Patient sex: M
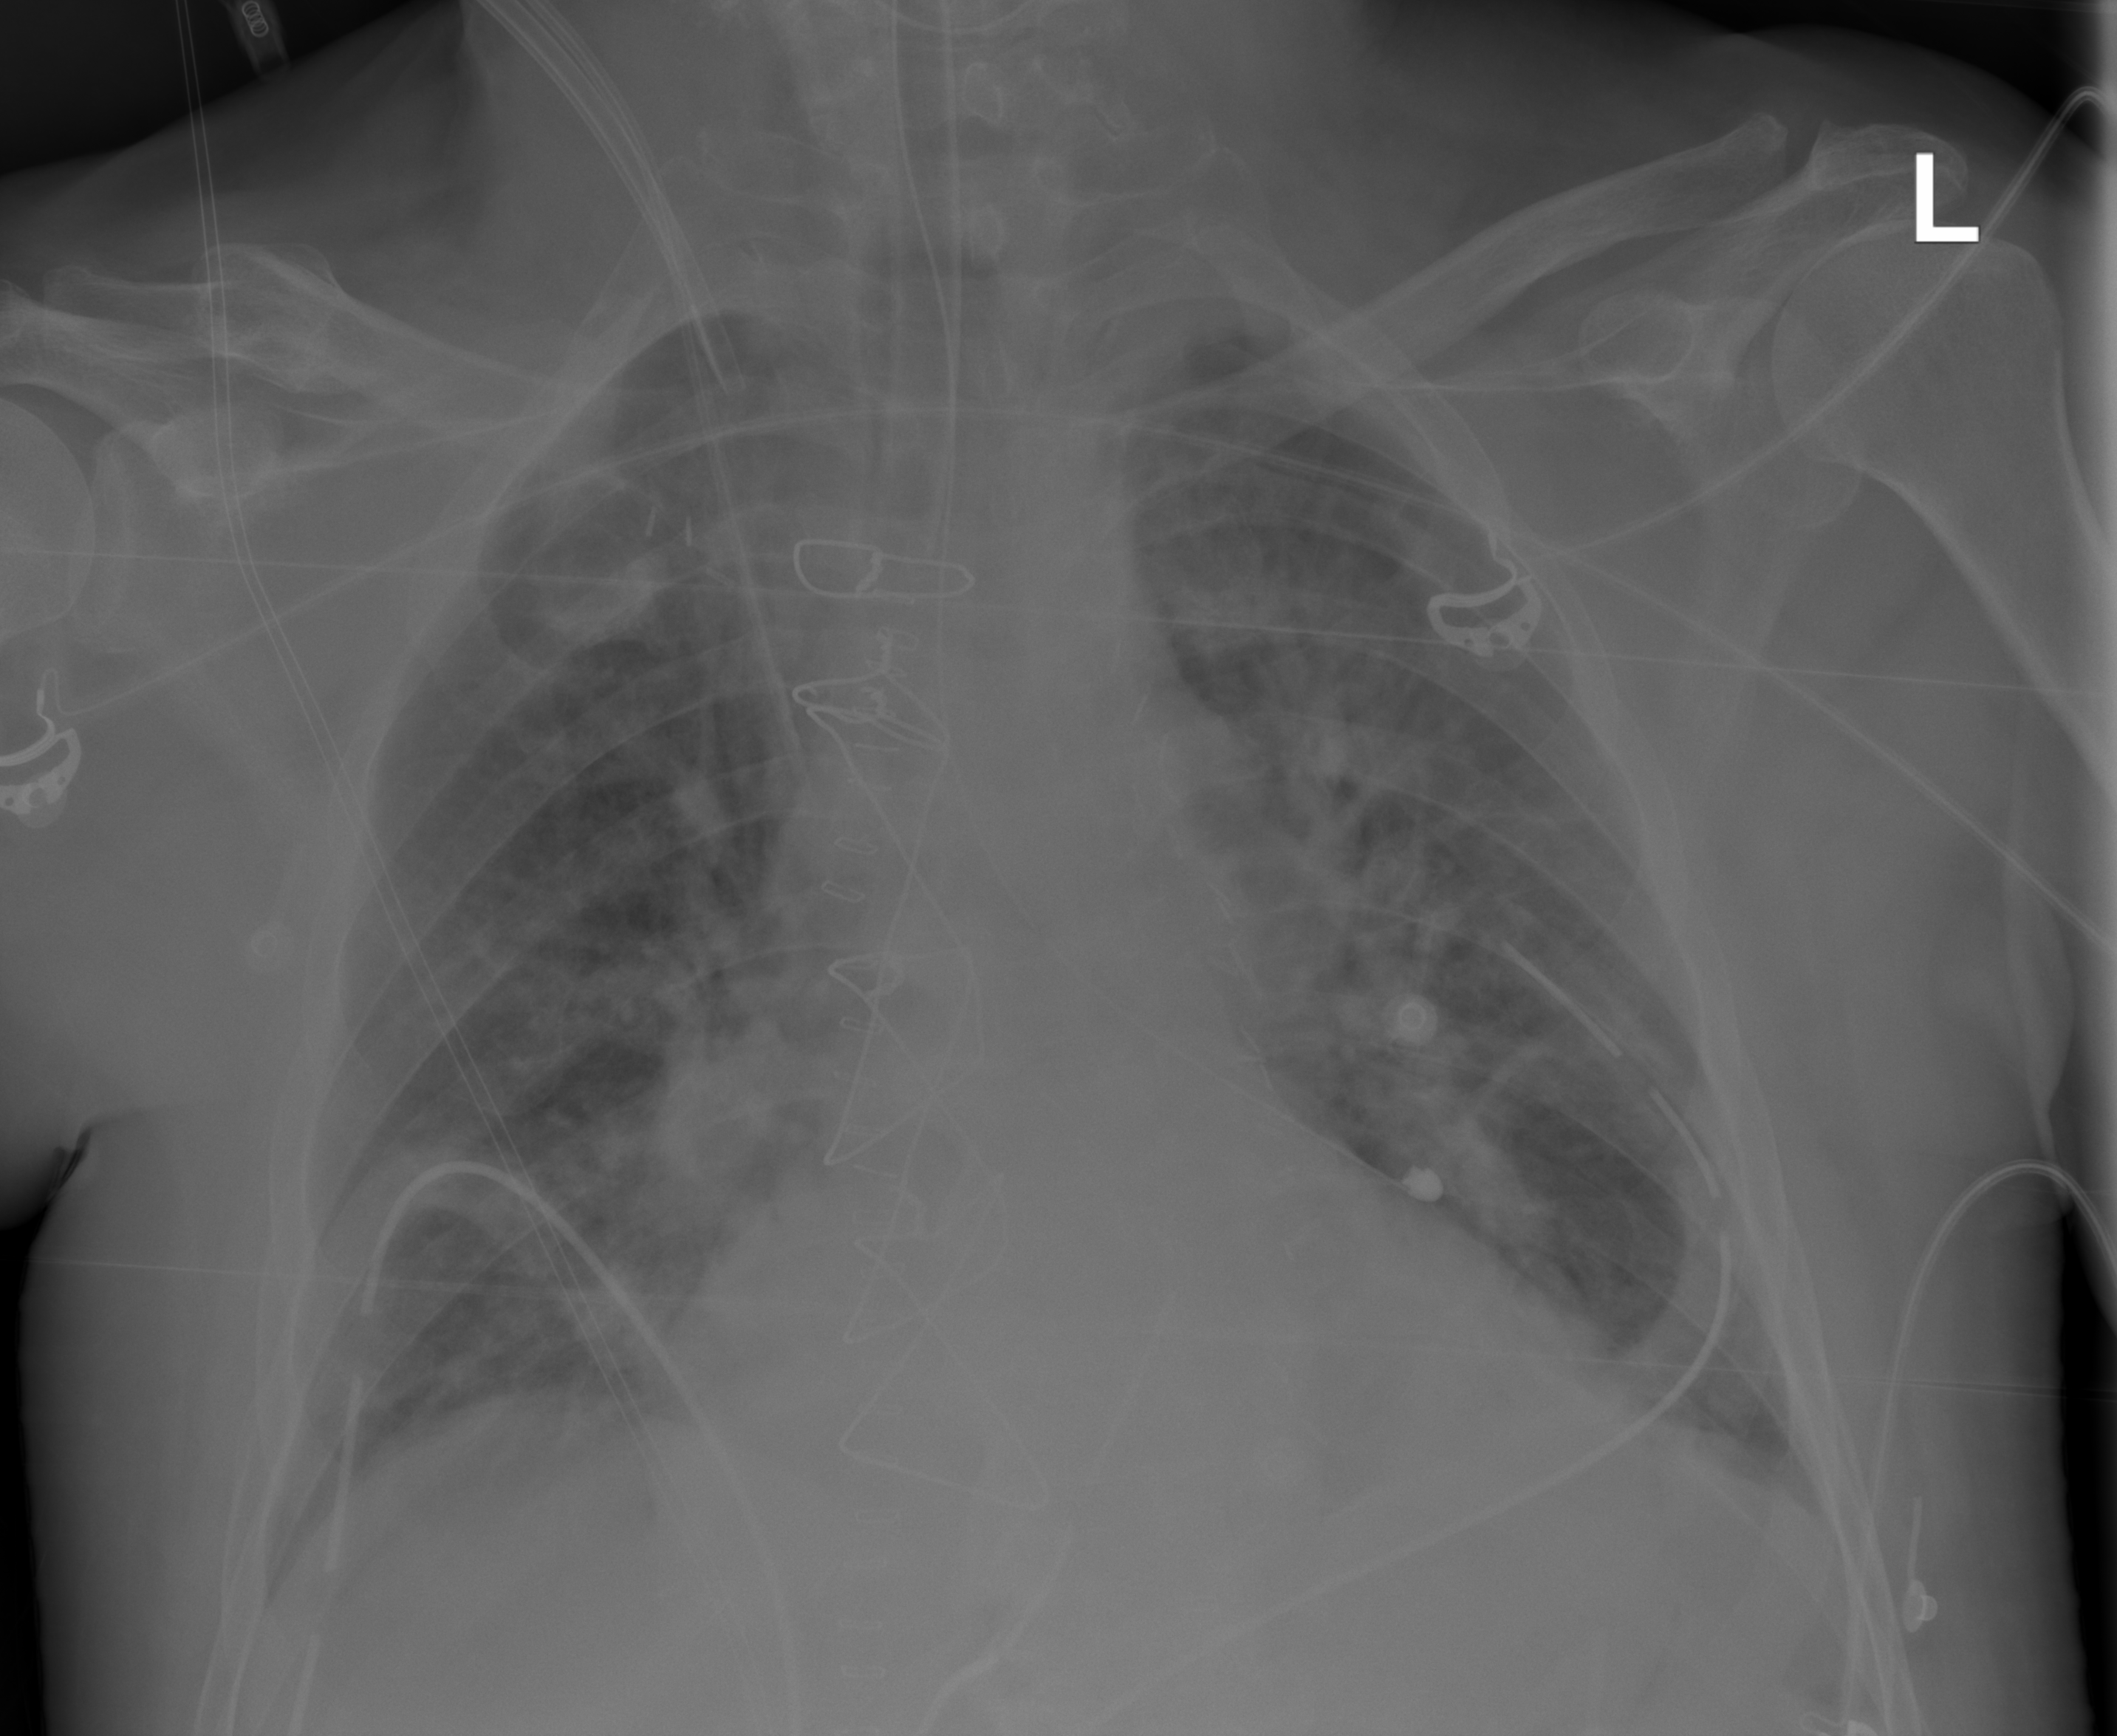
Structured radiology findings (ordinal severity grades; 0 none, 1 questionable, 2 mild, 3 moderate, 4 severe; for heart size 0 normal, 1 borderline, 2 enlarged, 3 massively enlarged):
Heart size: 2
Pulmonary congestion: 3
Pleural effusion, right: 0
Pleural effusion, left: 2
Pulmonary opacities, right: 3
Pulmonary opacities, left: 3
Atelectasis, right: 2
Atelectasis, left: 2